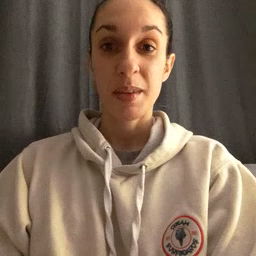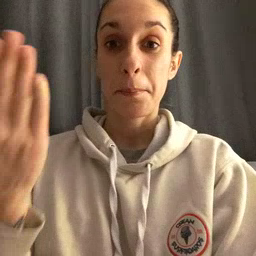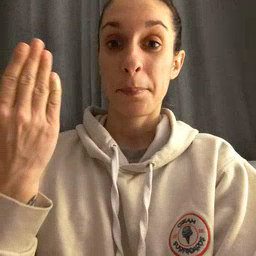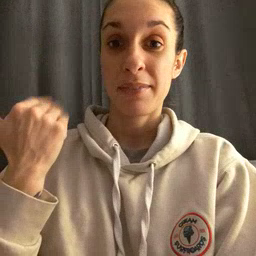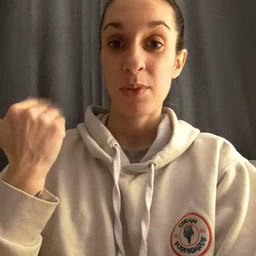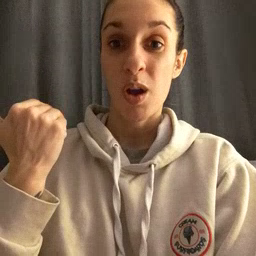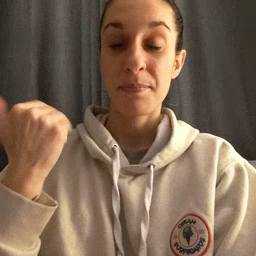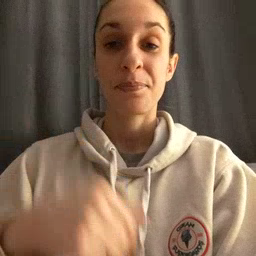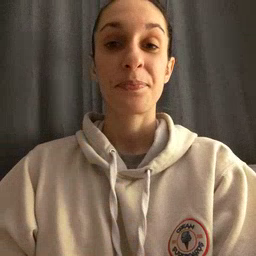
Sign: before